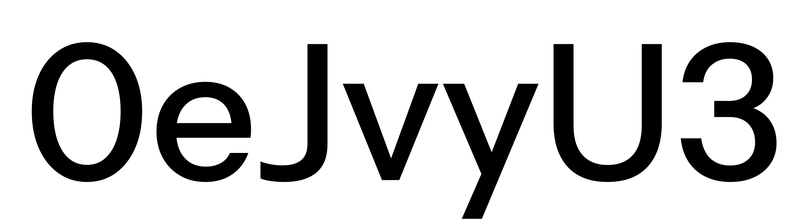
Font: InstrumentSans_Medium